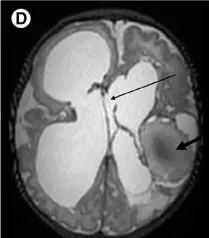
T2 FSE axial brain. Large ventricles: Right frontal porencephalic cysts bold arrows: hemorrhagic cystic malacia.
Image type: radiology (mri)